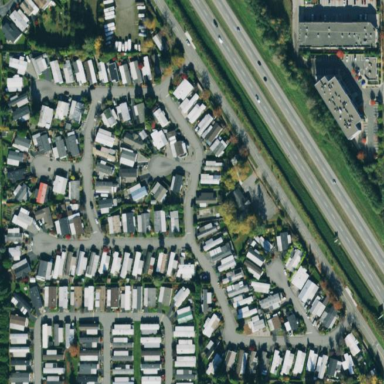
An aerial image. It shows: Residential area with mobile homes.